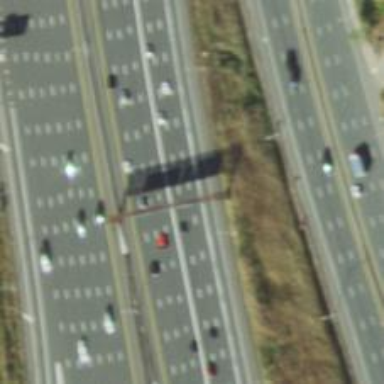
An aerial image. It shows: Urban freeway or expressway motorway link.